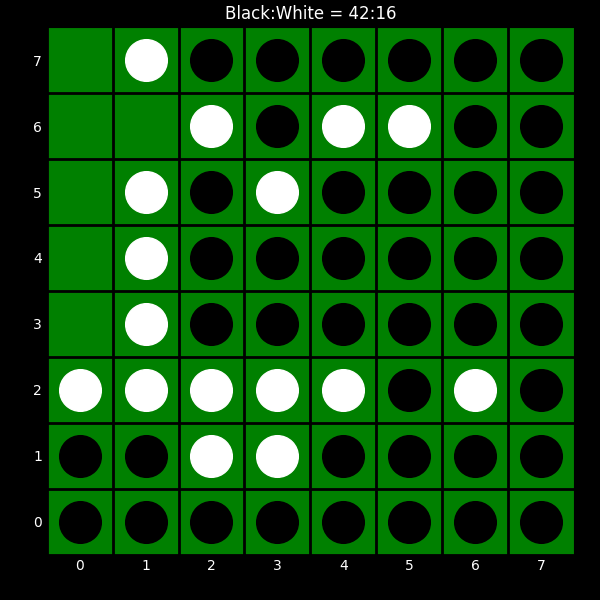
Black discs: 42
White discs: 16